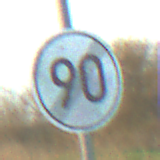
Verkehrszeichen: EndeGeschwindigkeit90
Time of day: SunriseSunset
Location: Outdoor (Nature)
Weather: PartlyCloudy
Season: NotSpecified
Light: Natural